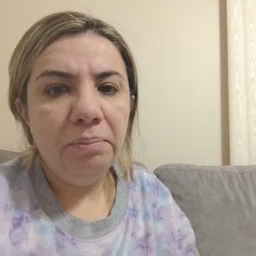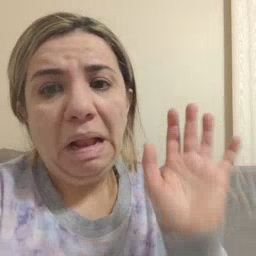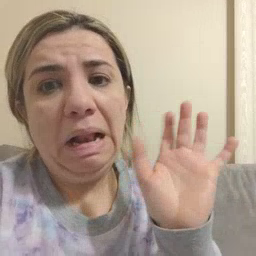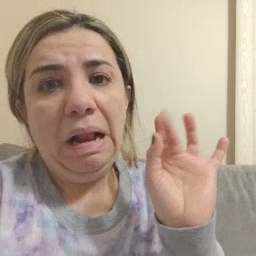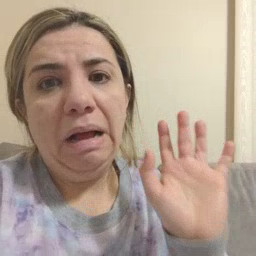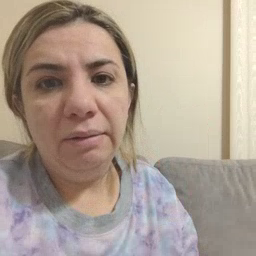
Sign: yucky